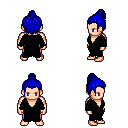
a pixel art fantasy rpg character, male body template, human, light skin, gray robe, white pants, blue short topknot hairstyle, four views (front, back, left, right), 2x2 character sprite sheet, small pixel art, hard edges, no anti-aliasing